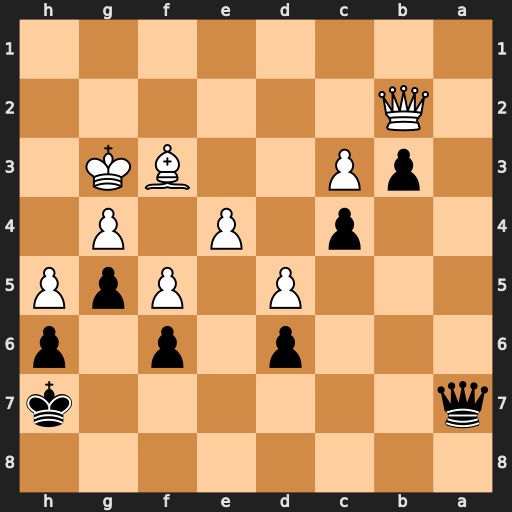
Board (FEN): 8/q6k/3p1p1p/3P1PpP/2p1P1P1/1pP2BK1/1Q6/8
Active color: b
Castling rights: -
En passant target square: -
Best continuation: Qa2 Qf2 Qxf2+ Kxf2 b2